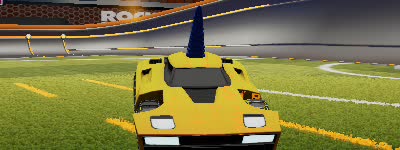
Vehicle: breakout